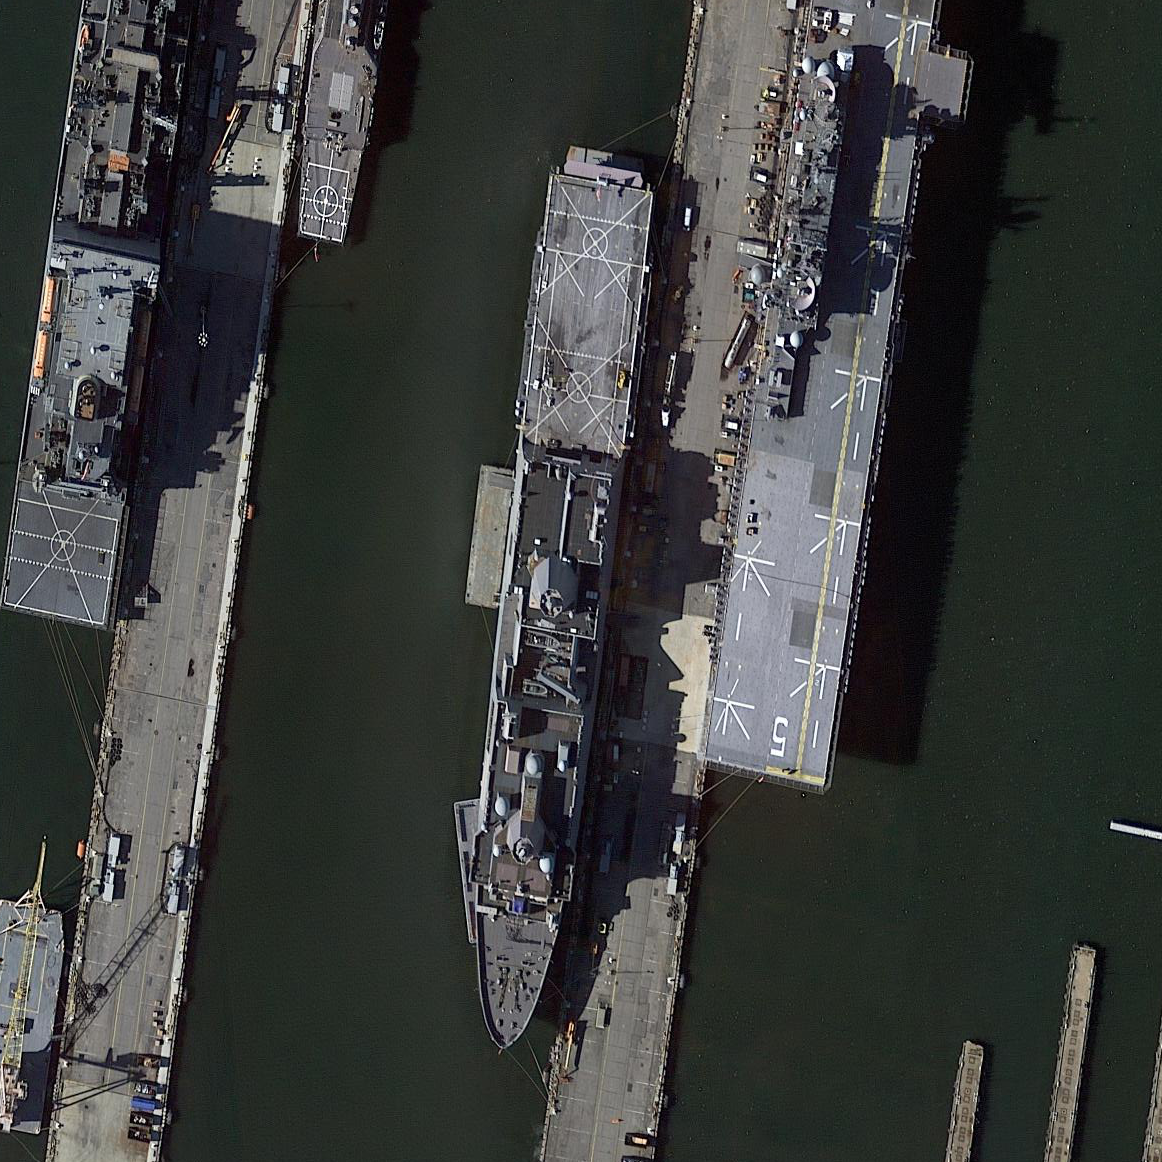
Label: combat